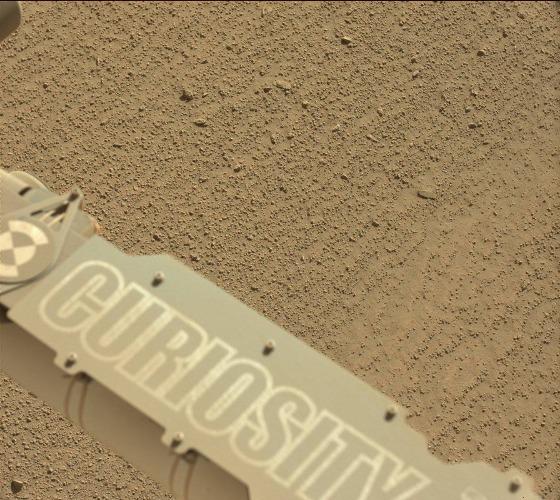
Terrain classes present: Background, Bedrock, Gravel / Sand / Soil, Rock, Shadow